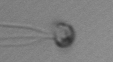
Label: flagellate